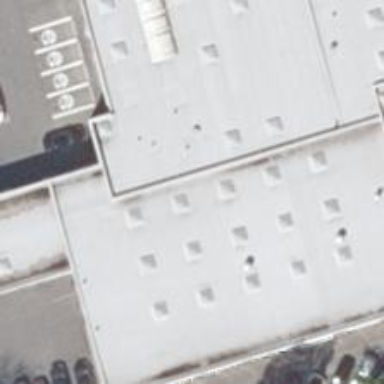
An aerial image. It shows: Building housing car shop.